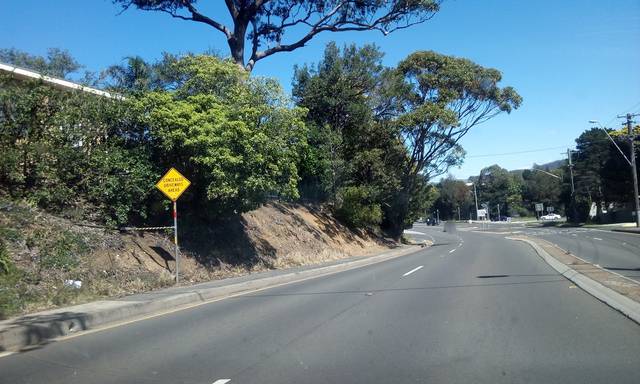
Region: Australia
Coordinates: -34.428, 150.869